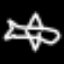
Label: airplane